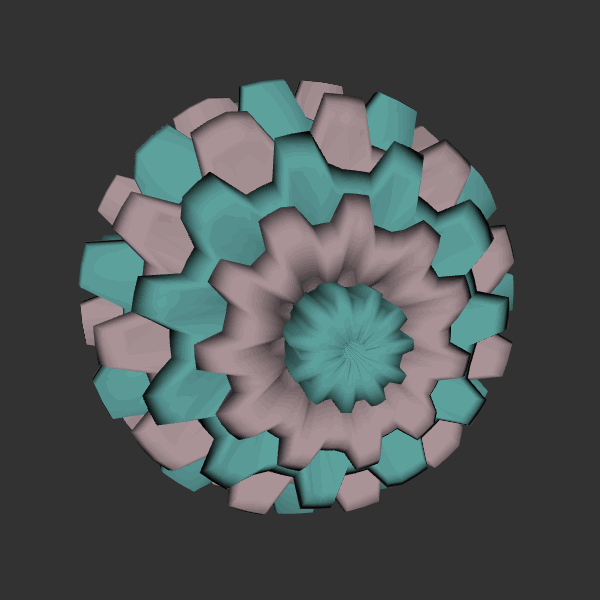
Background: dark